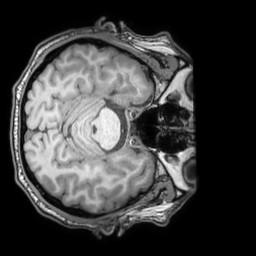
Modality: T1w
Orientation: axial
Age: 36
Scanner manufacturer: philips
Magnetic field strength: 3 T
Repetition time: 0.007 s
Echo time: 0.003501 s